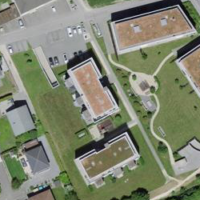
EUNIS habitat code: 55
Species observed at this site:
Carpinus betulus